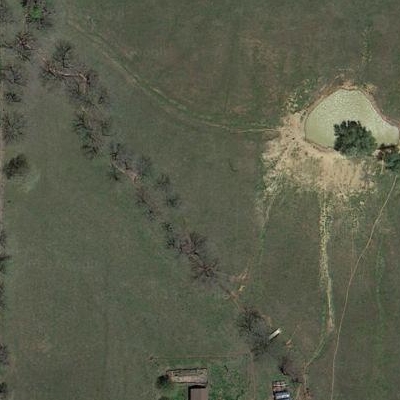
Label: Grass